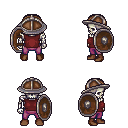
a pixel art fantasy rpg character, male body template, skeleton, maroon sleeveless shirt, magenta pants, twin-tailed hairstyle, chain helm, brown shoes, shield, four views (front, back, left, right), 2x2 character sprite sheet, small pixel art, hard edges, no anti-aliasing